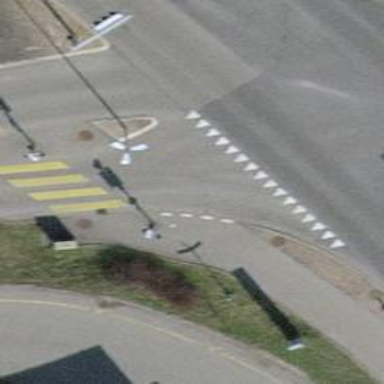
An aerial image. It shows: Road with "give way" sign.